Interaction volume radius: 5 \u00c5
Interaction volume height: 20 \u00c5
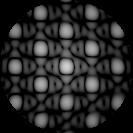
Disorder parameter: 0.06631